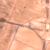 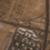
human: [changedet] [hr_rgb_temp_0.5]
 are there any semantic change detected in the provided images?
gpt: Some new buildings and a new road appear in the desert.